Question: The main content column of my website is too wide for 1920x1080 resolution, so I'm trying to limit the size by using the max-width property, but when I do that the column is no longer centered. So every time I reduce the maximum width (let's say from 1600 to 1400px), the main content gets "chopped off" on the right side instead of being centered. Here's screenshot to demonstrate:

Note: I can't use margins for this because it will make the column too small on lower resolution devices.
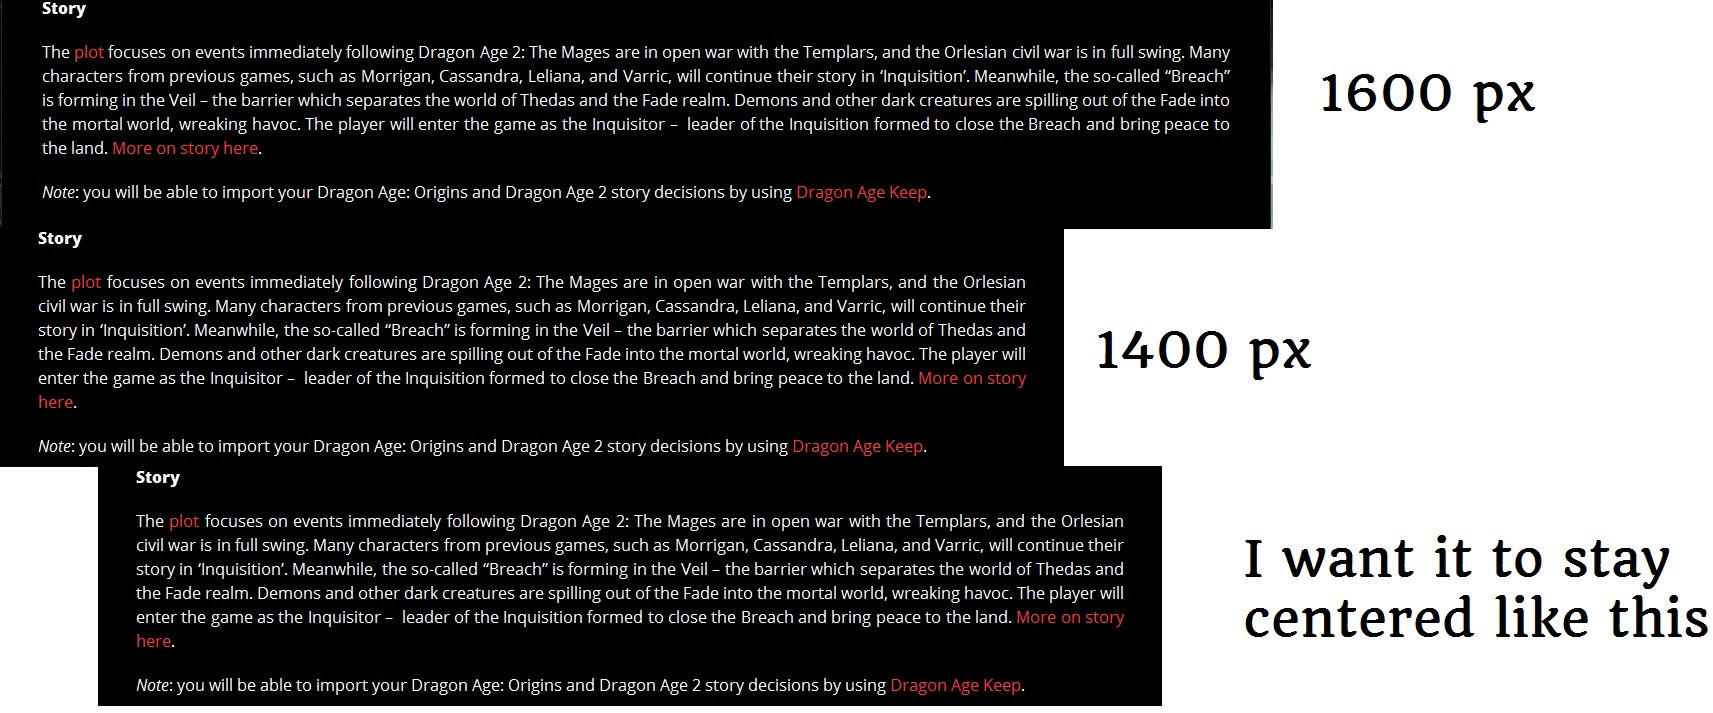
Answer: Add the following CSS:
'margin: 0 auto;'
This sets the 'margin-left' and 'margin-right' properties to 'auto' which centers a fixed width element (such as your 'max-width' element).
Now, as for lower screen stuff, you should try to reset the margins on lower screen devices with a media query.